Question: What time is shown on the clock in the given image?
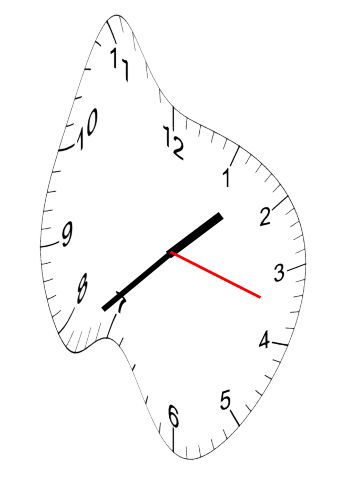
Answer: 01:38:18